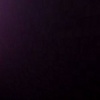
Label: space